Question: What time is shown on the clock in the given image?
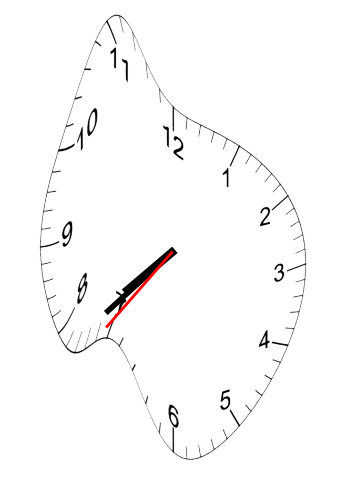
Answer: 07:37:36